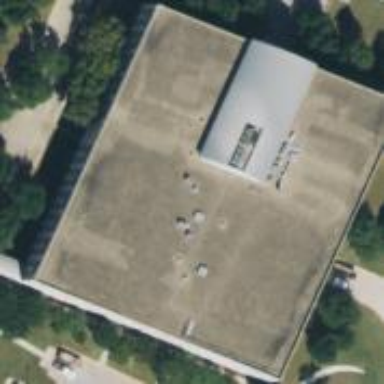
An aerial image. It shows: Office building.